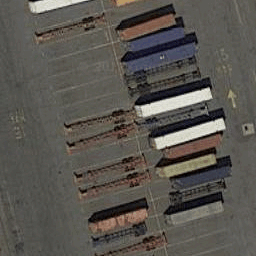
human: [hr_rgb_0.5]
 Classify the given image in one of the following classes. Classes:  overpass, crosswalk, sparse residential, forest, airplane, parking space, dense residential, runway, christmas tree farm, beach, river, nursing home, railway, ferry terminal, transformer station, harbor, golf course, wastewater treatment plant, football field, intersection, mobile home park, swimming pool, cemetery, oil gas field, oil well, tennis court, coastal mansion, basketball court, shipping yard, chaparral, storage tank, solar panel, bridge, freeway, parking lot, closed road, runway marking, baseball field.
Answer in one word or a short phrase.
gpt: shipping yard